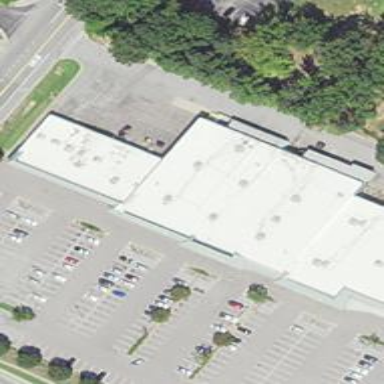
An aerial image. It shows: Fitness centre on leisure land.